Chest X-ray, PA view. Patient: 59 years old, sex M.
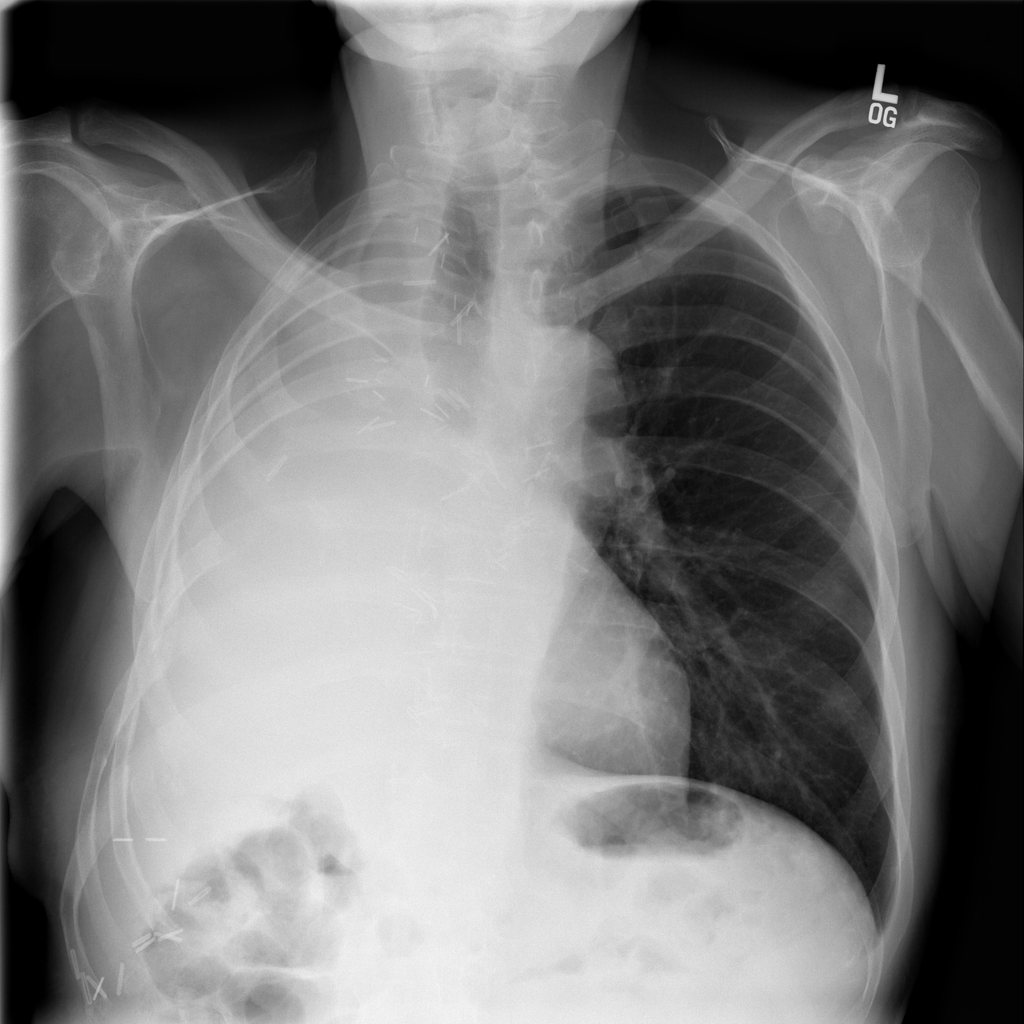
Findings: No Finding